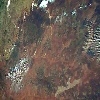
Label: land